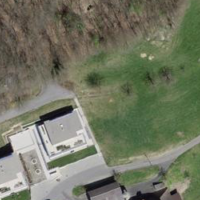
EUNIS habitat code: 40
Species observed at this site:
Neotinea ustulata